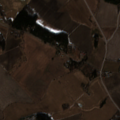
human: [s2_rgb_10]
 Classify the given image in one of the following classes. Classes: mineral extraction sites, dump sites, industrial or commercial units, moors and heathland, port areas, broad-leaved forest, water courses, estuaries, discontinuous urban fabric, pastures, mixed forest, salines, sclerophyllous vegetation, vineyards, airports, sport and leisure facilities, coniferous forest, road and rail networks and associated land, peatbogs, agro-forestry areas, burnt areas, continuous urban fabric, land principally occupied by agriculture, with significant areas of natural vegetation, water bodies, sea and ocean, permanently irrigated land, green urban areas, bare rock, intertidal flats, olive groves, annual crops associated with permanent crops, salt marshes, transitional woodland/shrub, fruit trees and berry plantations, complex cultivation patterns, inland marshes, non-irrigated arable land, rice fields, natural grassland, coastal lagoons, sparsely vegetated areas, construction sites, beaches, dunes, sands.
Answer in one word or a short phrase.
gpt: non-irrigated arable land, land principally occupied by agriculture, with significant areas of natural vegetation, mixed forest